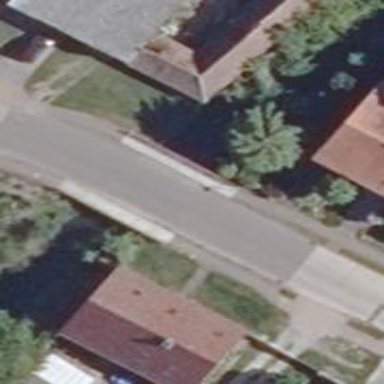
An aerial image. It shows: Residential road with bridge.